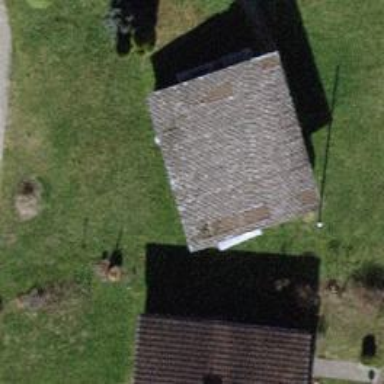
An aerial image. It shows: Shed building.